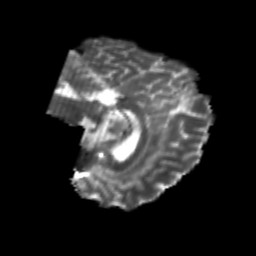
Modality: T2w
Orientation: sagittal
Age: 21
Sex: male
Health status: healthy
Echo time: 0.074 s